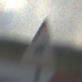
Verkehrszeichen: ReiterLinks
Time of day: MorningAfternoon
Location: Outdoor (RoadRail)
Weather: PartlyCloudy
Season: NotSpecified
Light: Natural